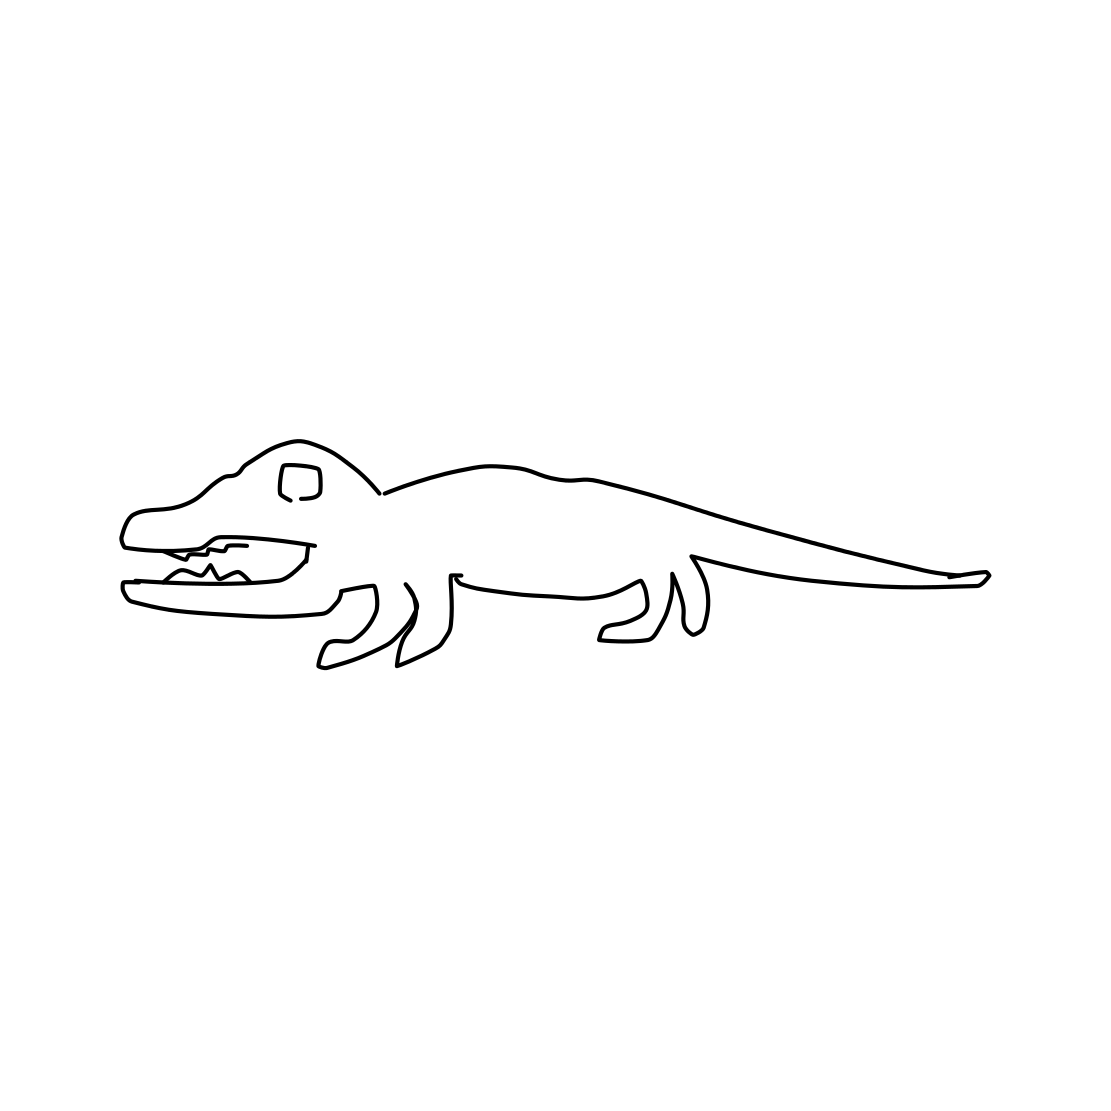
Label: crocodile